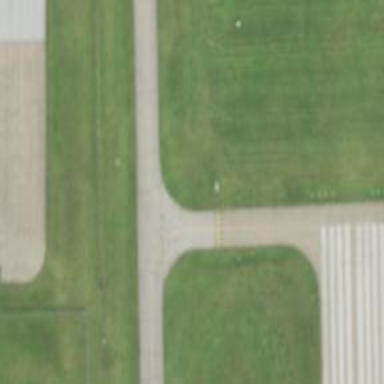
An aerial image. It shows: Image of taxiway at airport.